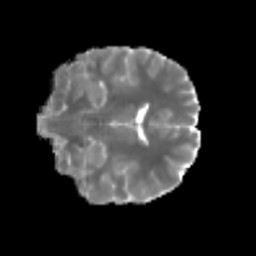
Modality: MD
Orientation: coronal
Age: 25
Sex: male
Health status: healthy
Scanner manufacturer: siemens
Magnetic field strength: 3 T
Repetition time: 3.6 s
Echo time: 0.0964 s